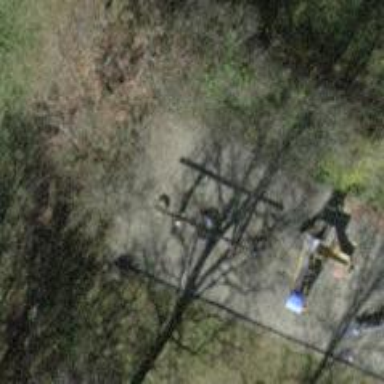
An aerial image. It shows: Playground with swings.